RGB frame:
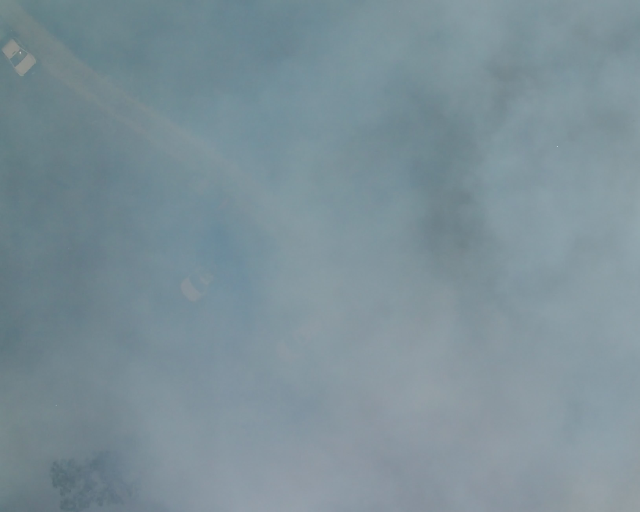
Thermal frame:
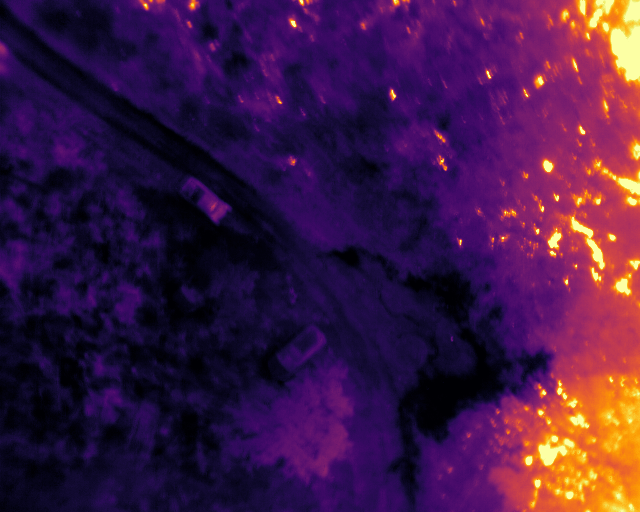
Captured: 2026-02-26 03:05:19
Pixels at or above 80 °C: 1129 (fraction of frame: 0.003445)